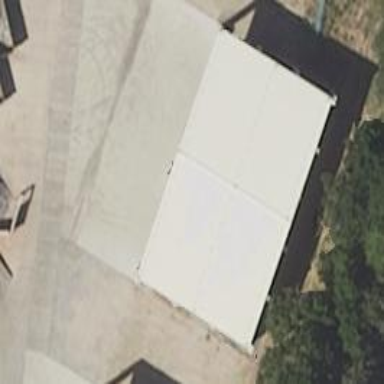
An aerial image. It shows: Warehouse building.